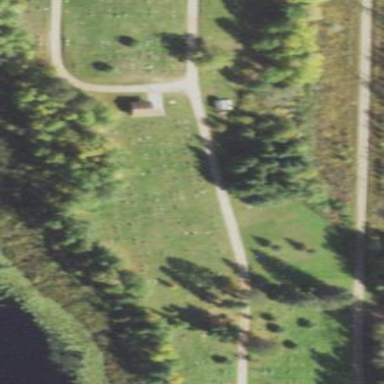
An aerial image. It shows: Cemetery.